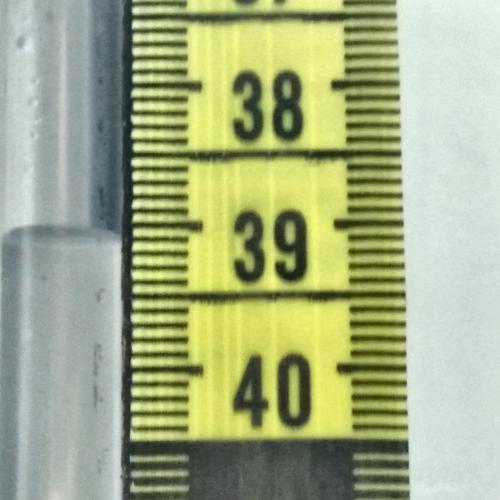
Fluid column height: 39.1 cm